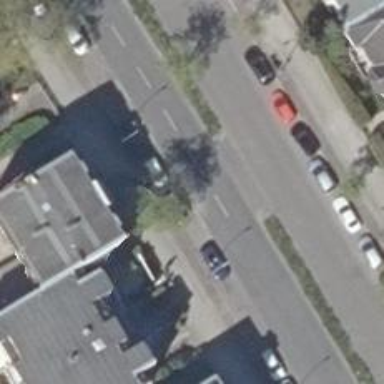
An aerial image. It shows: Tertiary_link road with asphalt surface and no sidewalk.